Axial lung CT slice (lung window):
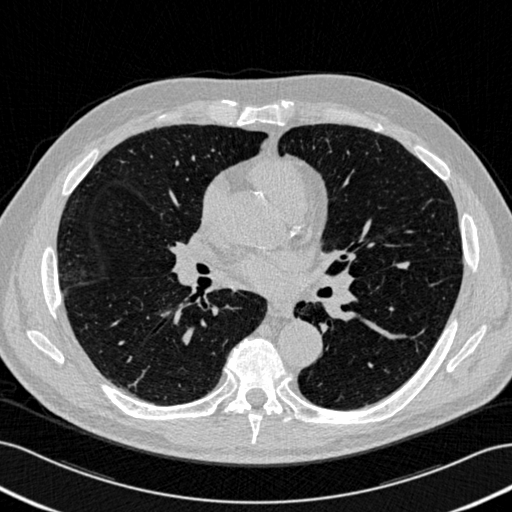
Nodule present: no